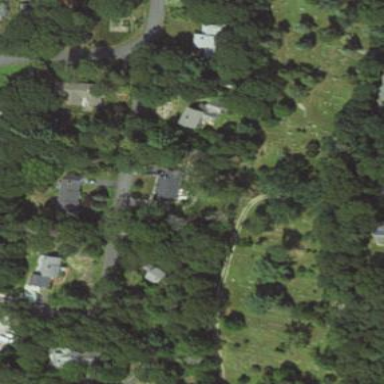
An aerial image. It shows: Cemetery.